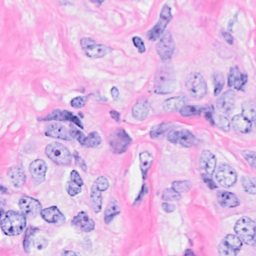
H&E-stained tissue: Breast